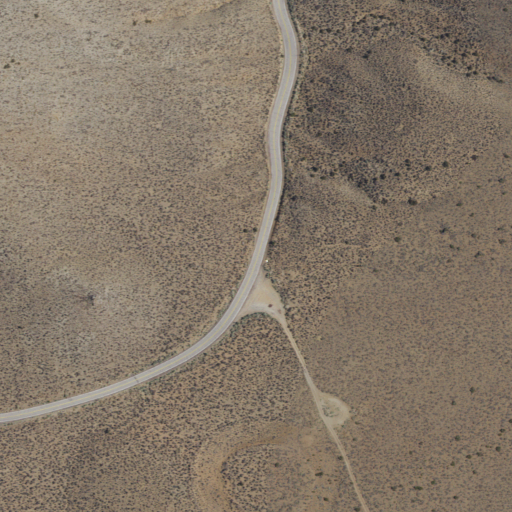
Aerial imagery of gap in California named Gilbert Pass containing shrub, open development, and low intensity development